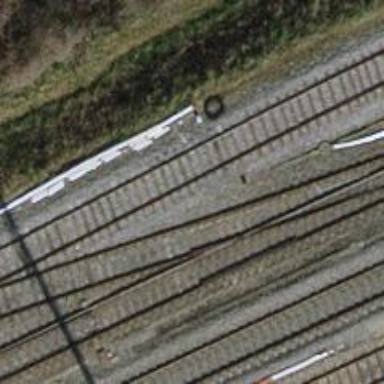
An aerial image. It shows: Single track railway in yard.